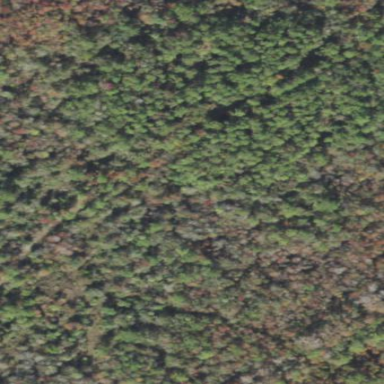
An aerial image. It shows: Forest with needle-leaved trees.